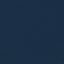
Label: SeaLake